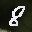
Label: 8